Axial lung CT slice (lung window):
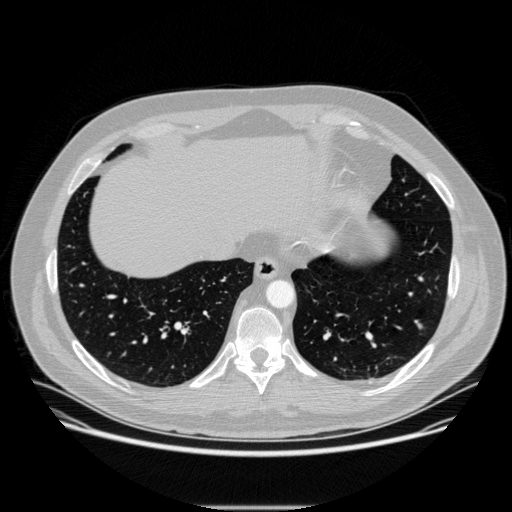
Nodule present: no